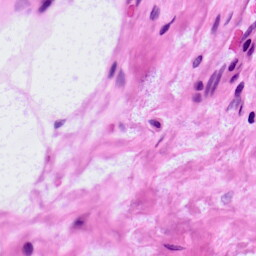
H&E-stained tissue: LymphNode